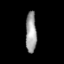
Tissue: lung
Cell type: Epithelial cells
Senescence score: 0.2101
Nuclear area (px): 435
Mean DAPI intensity: 158.529